Question: Take a look at this picture:
This is how i got the handle of the window enclosed by black box.
'''
Process[] processes = Process.GetProcessesByName("TopazChat");
foreach (Process p in processes)
{
MessageBox.Show(p.MainWindowHandle.ToString());
List<IntPtr> test = GetChildWindows(p.MainWindowHandle);
foreach (IntPtr IGotIt in test)
{
MessageBox.Show("I got the child windows");
}
}
'''
My question is: how to get the handle of the windows that was enclosed by red box?
and is there something wrong with my approach?
any suggestions? I just use that approach because it is the only one that is familiar to me..
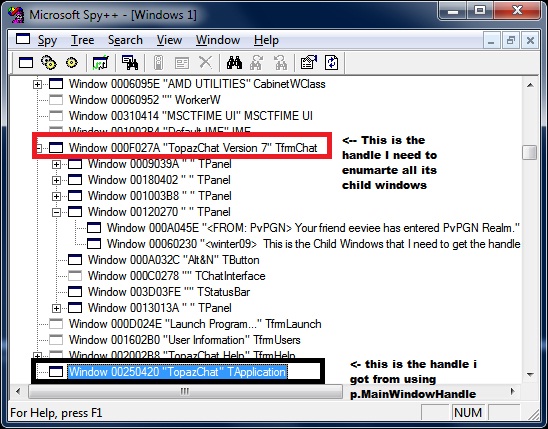
Answer: That other window is another a top-level window in the same process that implements one of the visible windows in the app. This is an old Delphi 7 app which implements a hidden top-level window that is outside the visible window hierarchy. That hidden window is the one you have found, highlighted in black, with class name TApplication.
If I were you I would p/invoke a call to EnumWindows to get all the top level windows which will include the visible main windows for that app. This would be implemented in a very similar way to your GetChildWindows method.